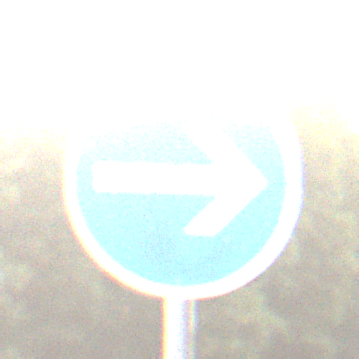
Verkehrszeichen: VorgeschriebeneFahrtrichtungHierRechts
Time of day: SunriseSunset
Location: Outdoor (Nature)
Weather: Clear
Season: NotSpecified
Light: Natural